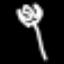
Label: fork